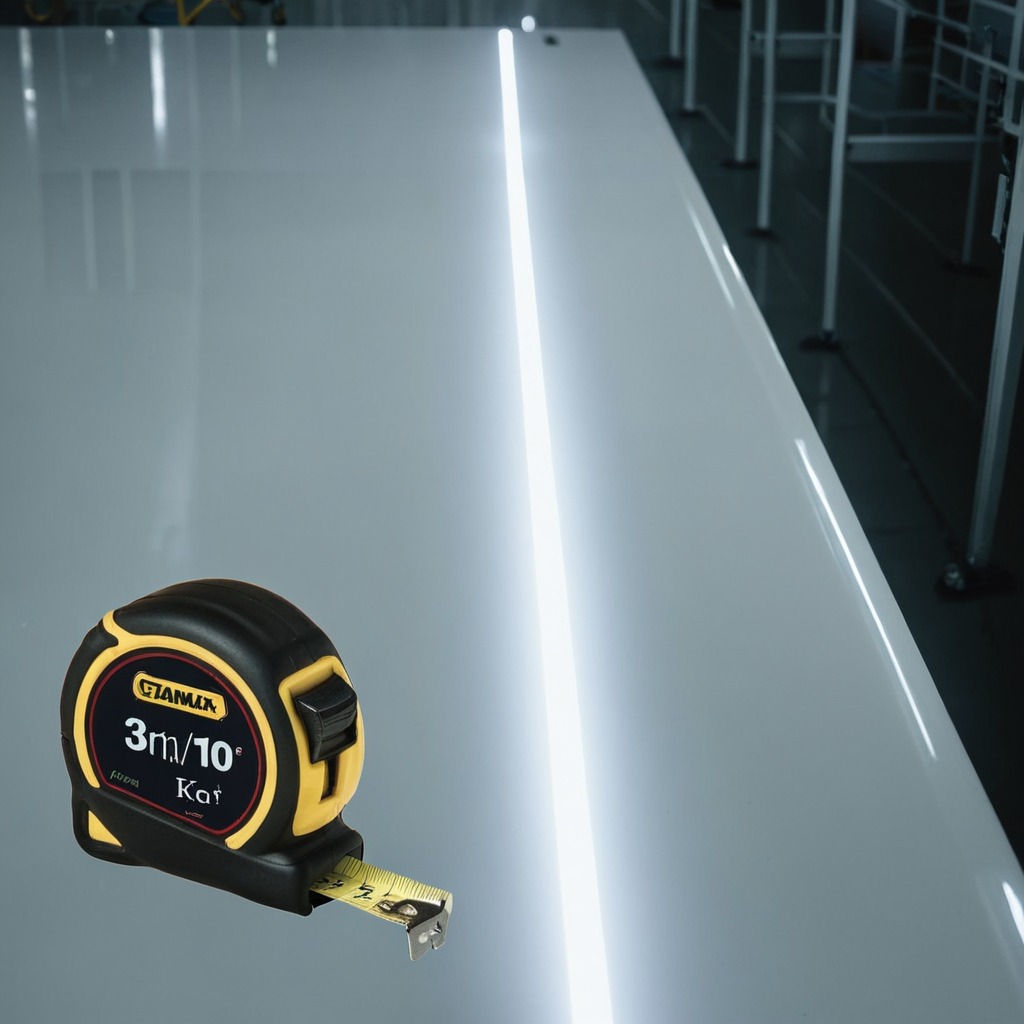
A measuring tape is lying on a high-gloss table in a ship maintenance bay industrial lighting.